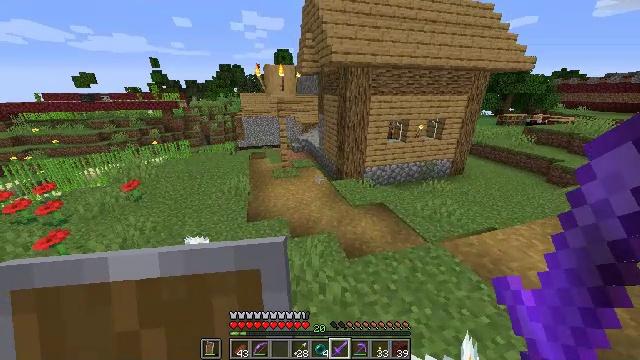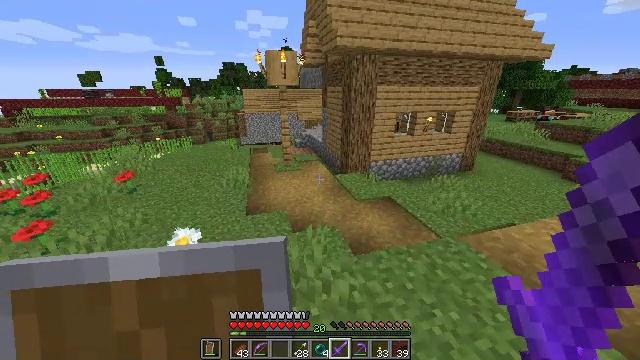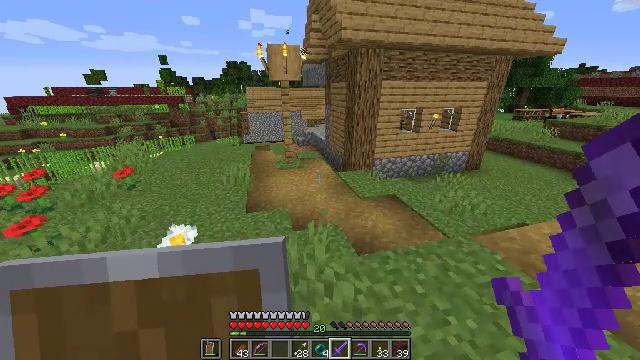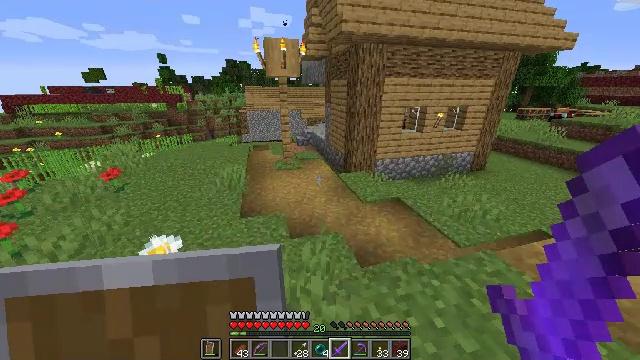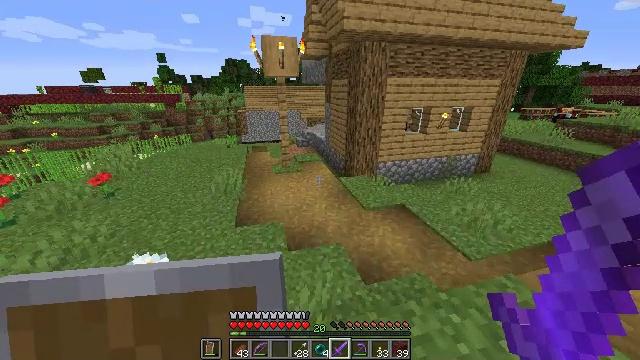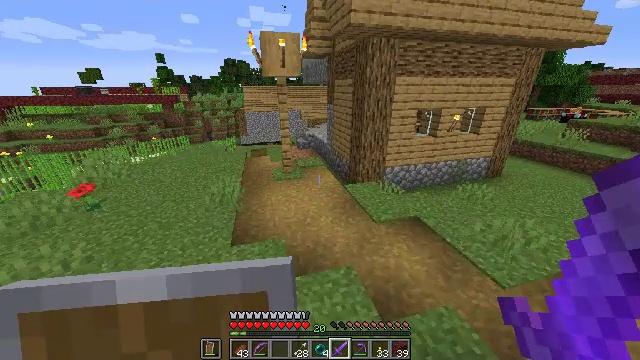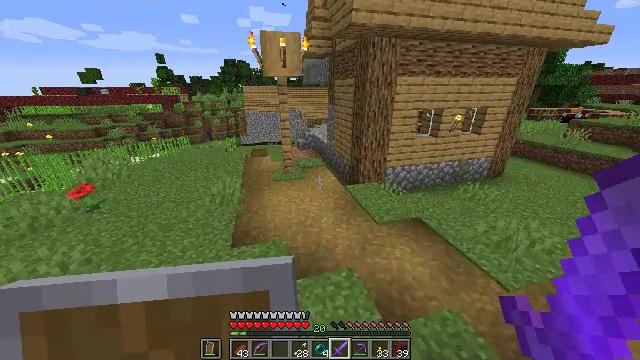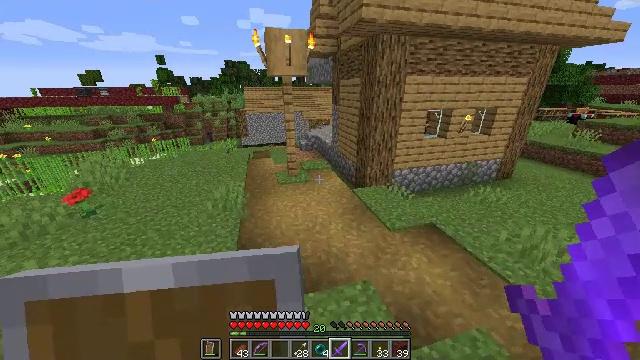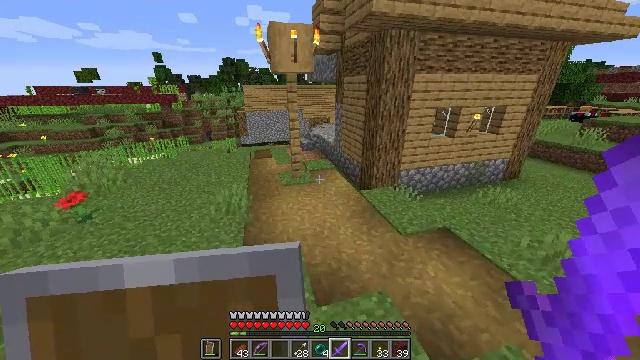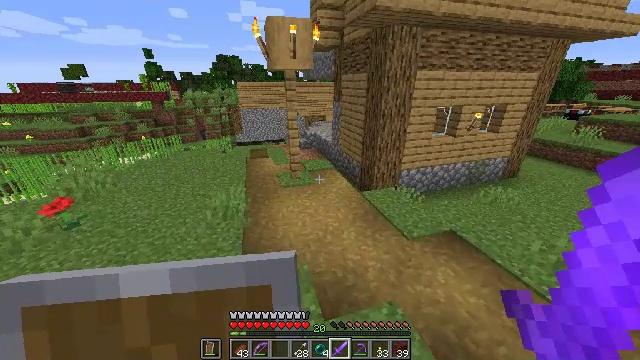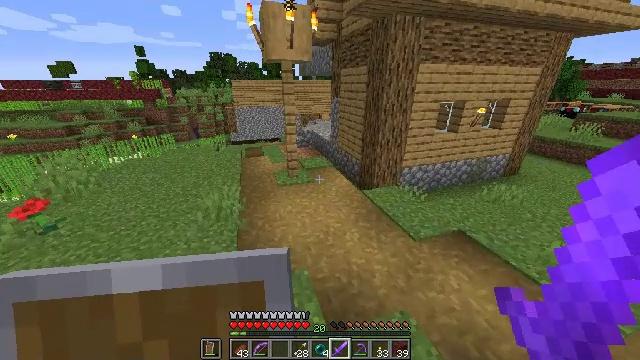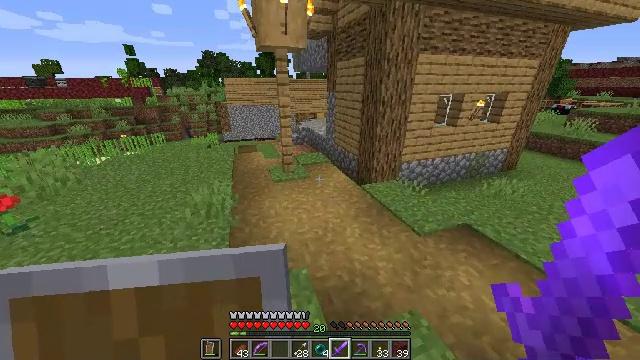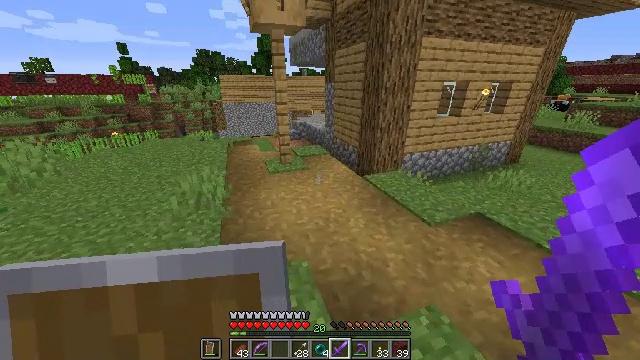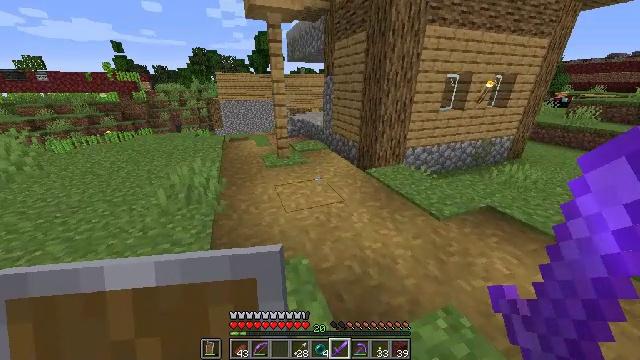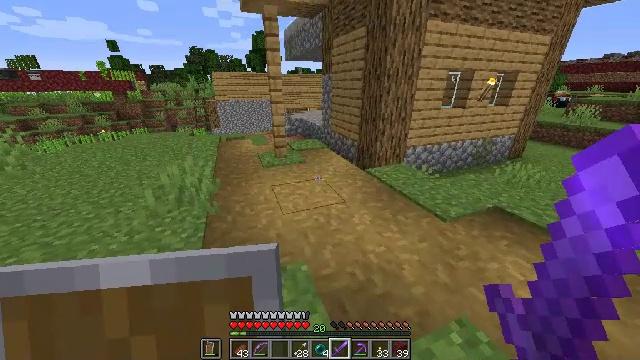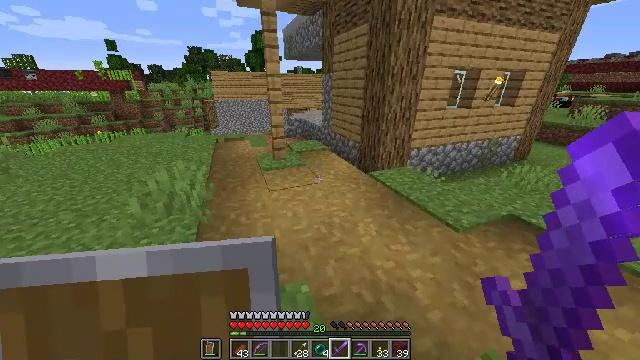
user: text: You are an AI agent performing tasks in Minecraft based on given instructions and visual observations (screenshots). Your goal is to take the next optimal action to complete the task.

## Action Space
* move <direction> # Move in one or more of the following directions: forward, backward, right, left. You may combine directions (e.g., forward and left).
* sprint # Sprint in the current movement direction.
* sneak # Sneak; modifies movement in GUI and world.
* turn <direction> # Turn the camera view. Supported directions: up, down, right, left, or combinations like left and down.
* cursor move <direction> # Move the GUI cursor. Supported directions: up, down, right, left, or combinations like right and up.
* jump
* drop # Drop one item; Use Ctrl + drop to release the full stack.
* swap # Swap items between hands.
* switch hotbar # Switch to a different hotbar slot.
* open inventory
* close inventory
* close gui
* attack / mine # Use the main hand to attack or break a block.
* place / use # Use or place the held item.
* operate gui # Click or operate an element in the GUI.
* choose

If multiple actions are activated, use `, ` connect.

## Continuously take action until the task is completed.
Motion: motion action
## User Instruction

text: Craft blaze powder.
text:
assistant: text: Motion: move forward
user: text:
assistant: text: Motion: move forward
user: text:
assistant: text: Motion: move forward
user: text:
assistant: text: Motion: move forward
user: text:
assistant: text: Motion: move forward and move left
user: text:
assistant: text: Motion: move forward and move left
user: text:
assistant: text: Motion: move forward and move left
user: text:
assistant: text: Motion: move forward and move left
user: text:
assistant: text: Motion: move forward, turn right
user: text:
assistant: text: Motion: move forward, turn right
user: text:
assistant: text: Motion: move forward, turn right
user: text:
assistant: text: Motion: move forward
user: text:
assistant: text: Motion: move forward
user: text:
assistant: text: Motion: move forward
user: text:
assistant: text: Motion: move forward
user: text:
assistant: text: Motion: move forward, jump
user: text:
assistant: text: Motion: move forward, jump
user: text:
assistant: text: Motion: move forward, jump
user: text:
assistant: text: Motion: move forward and move right, jump
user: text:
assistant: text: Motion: move forward and move right
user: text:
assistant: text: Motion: move forward and move right
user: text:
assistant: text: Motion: move forward and move right, turn left
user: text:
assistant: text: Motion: move forward
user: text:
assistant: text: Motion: move forward
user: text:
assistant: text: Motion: move forward
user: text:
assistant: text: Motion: move forward
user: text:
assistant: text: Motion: move forward, turn left
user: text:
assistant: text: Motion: move forward, turn left
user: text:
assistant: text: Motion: move forward
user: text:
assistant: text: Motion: move forward, turn left and down